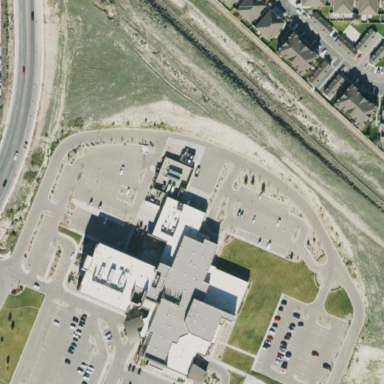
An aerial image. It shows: Healthcare facility identified as hospital.